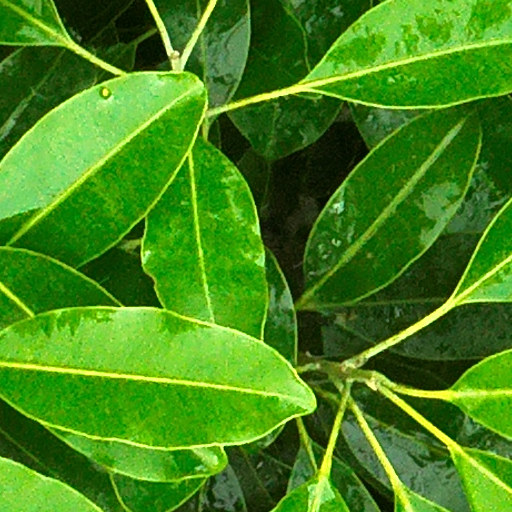
Species: Aspidosperma desmanthum
GBIF accepted scientific name: Aspidosperma desmanthum
Crown area (m\u00b2): 113.415